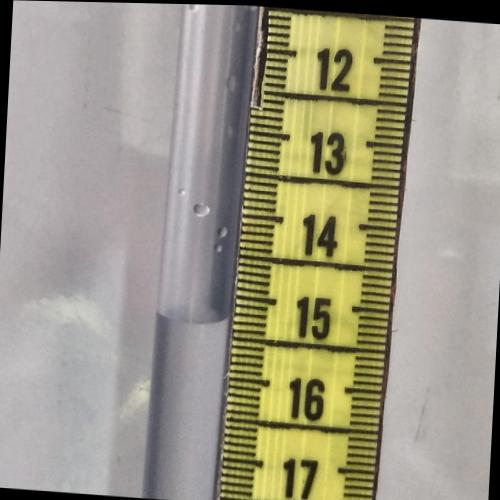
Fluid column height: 15.3 cm